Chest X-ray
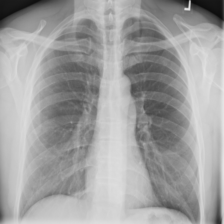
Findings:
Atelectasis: negative
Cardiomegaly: negative
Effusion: negative
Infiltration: negative
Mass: negative
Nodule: negative
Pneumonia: negative
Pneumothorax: negative
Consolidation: negative
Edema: negative
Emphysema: negative
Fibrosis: negative
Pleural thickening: negative
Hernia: negative